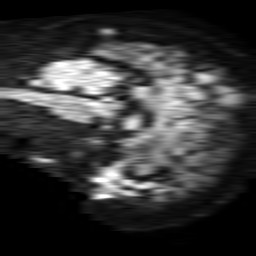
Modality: TRACE
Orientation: sagittal
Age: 59
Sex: male
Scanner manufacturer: philips
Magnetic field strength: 1.5 T
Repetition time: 4.6 s
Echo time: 0.08631 s